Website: bh-photo
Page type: delivery-shipping
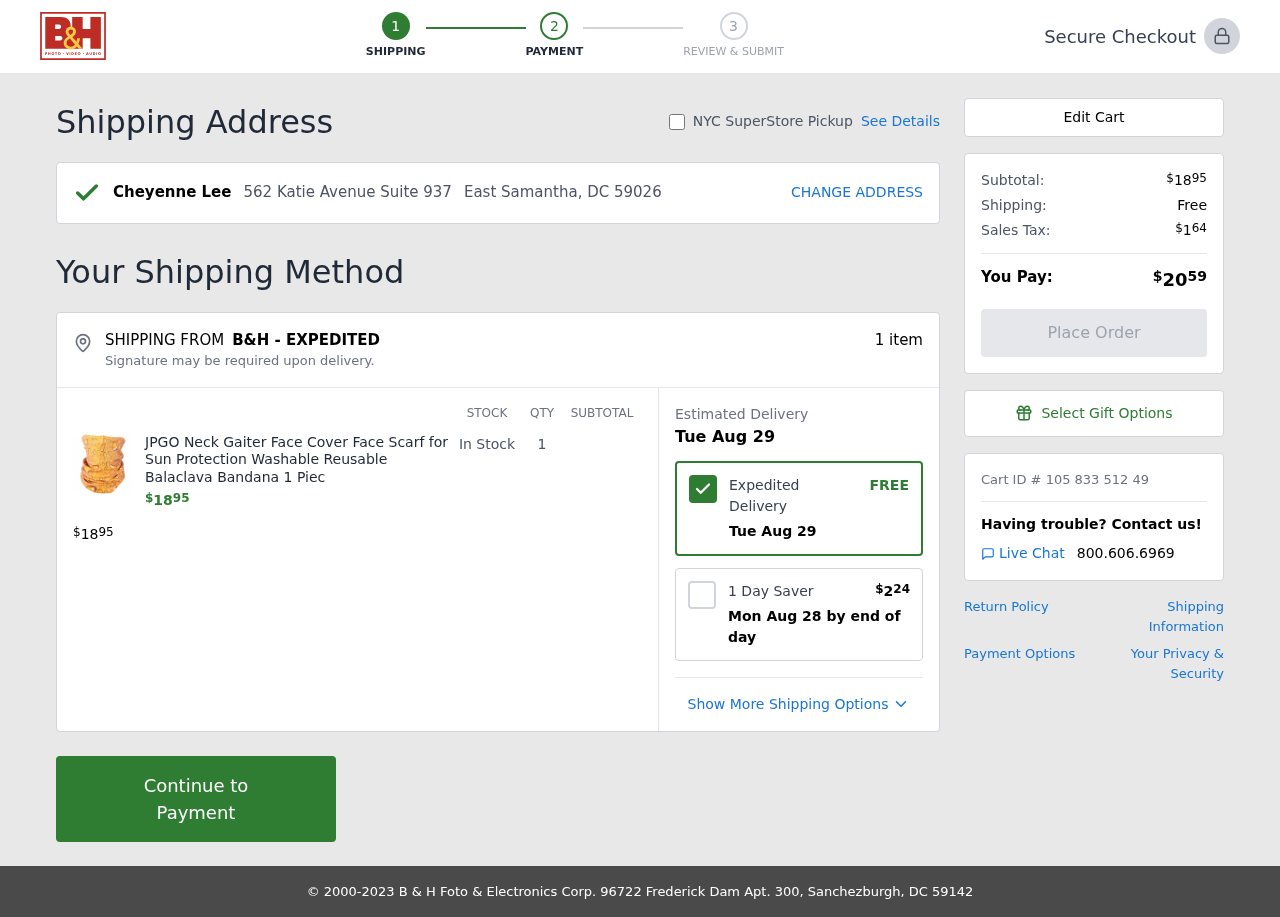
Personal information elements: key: PII_CITY_STATE_ZIP
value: East Samantha, DC 59026
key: PII_FULLNAME
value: Cheyenne Lee
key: PII_STREET
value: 562 Katie Avenue Suite 937
Product elements: key: PRODUCT1_NAME
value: JPGO Neck Gaiter Face Cover Face Scarf for Sun Protection Washable Reusable Balaclava Bandana 1 Piec
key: PRODUCT1_PRICE
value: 18.95
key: PRODUCT1_QUANTITY
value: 1
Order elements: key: ORDER_NUM_ITEMS
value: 1 item
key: ORDER_SUBTOTAL
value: $1895
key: ORDER_DELIVERY_DATE
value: Tue Aug 29
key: ORDER_SHIPPING_COST_ALT
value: $224
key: ORDER_SHIPPING_DATE
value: Mon Aug 28 by end of day
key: ORDER_SHIPPING_COST
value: Free
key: ORDER_TAX
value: $164
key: ORDER_TOTAL
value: $2059
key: ORDER_ID
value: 105 833 512 49